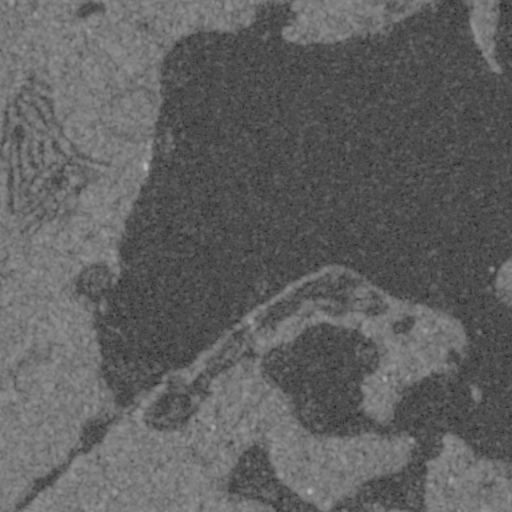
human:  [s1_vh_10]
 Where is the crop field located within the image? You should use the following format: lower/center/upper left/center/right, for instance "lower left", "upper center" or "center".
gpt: The crop field is located in the left of the image.
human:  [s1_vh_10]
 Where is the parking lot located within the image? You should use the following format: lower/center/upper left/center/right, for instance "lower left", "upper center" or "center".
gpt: The parking lot is located in the lower left of the image.
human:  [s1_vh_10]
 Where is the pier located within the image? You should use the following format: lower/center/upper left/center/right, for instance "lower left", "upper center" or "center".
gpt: The pier is located in the lower right of the image.
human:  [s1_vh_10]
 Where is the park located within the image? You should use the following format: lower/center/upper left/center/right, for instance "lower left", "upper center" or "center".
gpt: There is no park in the image.

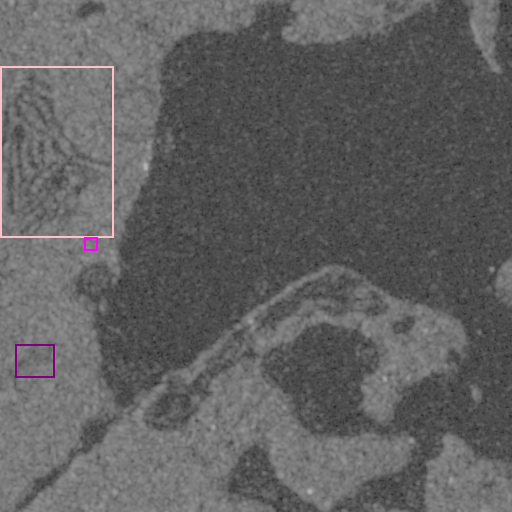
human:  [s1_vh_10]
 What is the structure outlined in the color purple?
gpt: The structure outlined in purple is a crop field.
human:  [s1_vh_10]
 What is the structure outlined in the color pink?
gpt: The structure outlined in pink is a park.
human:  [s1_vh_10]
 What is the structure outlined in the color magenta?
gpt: The structure outlined in magenta is a parking lot.
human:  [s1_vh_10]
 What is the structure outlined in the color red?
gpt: There is no red outline.